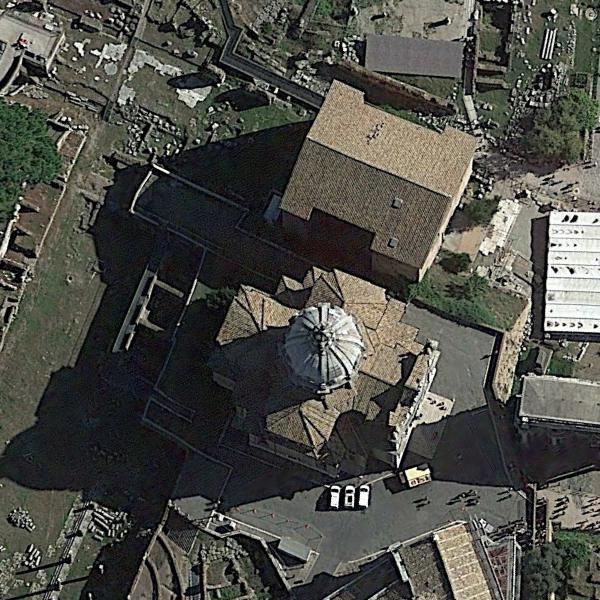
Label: Church